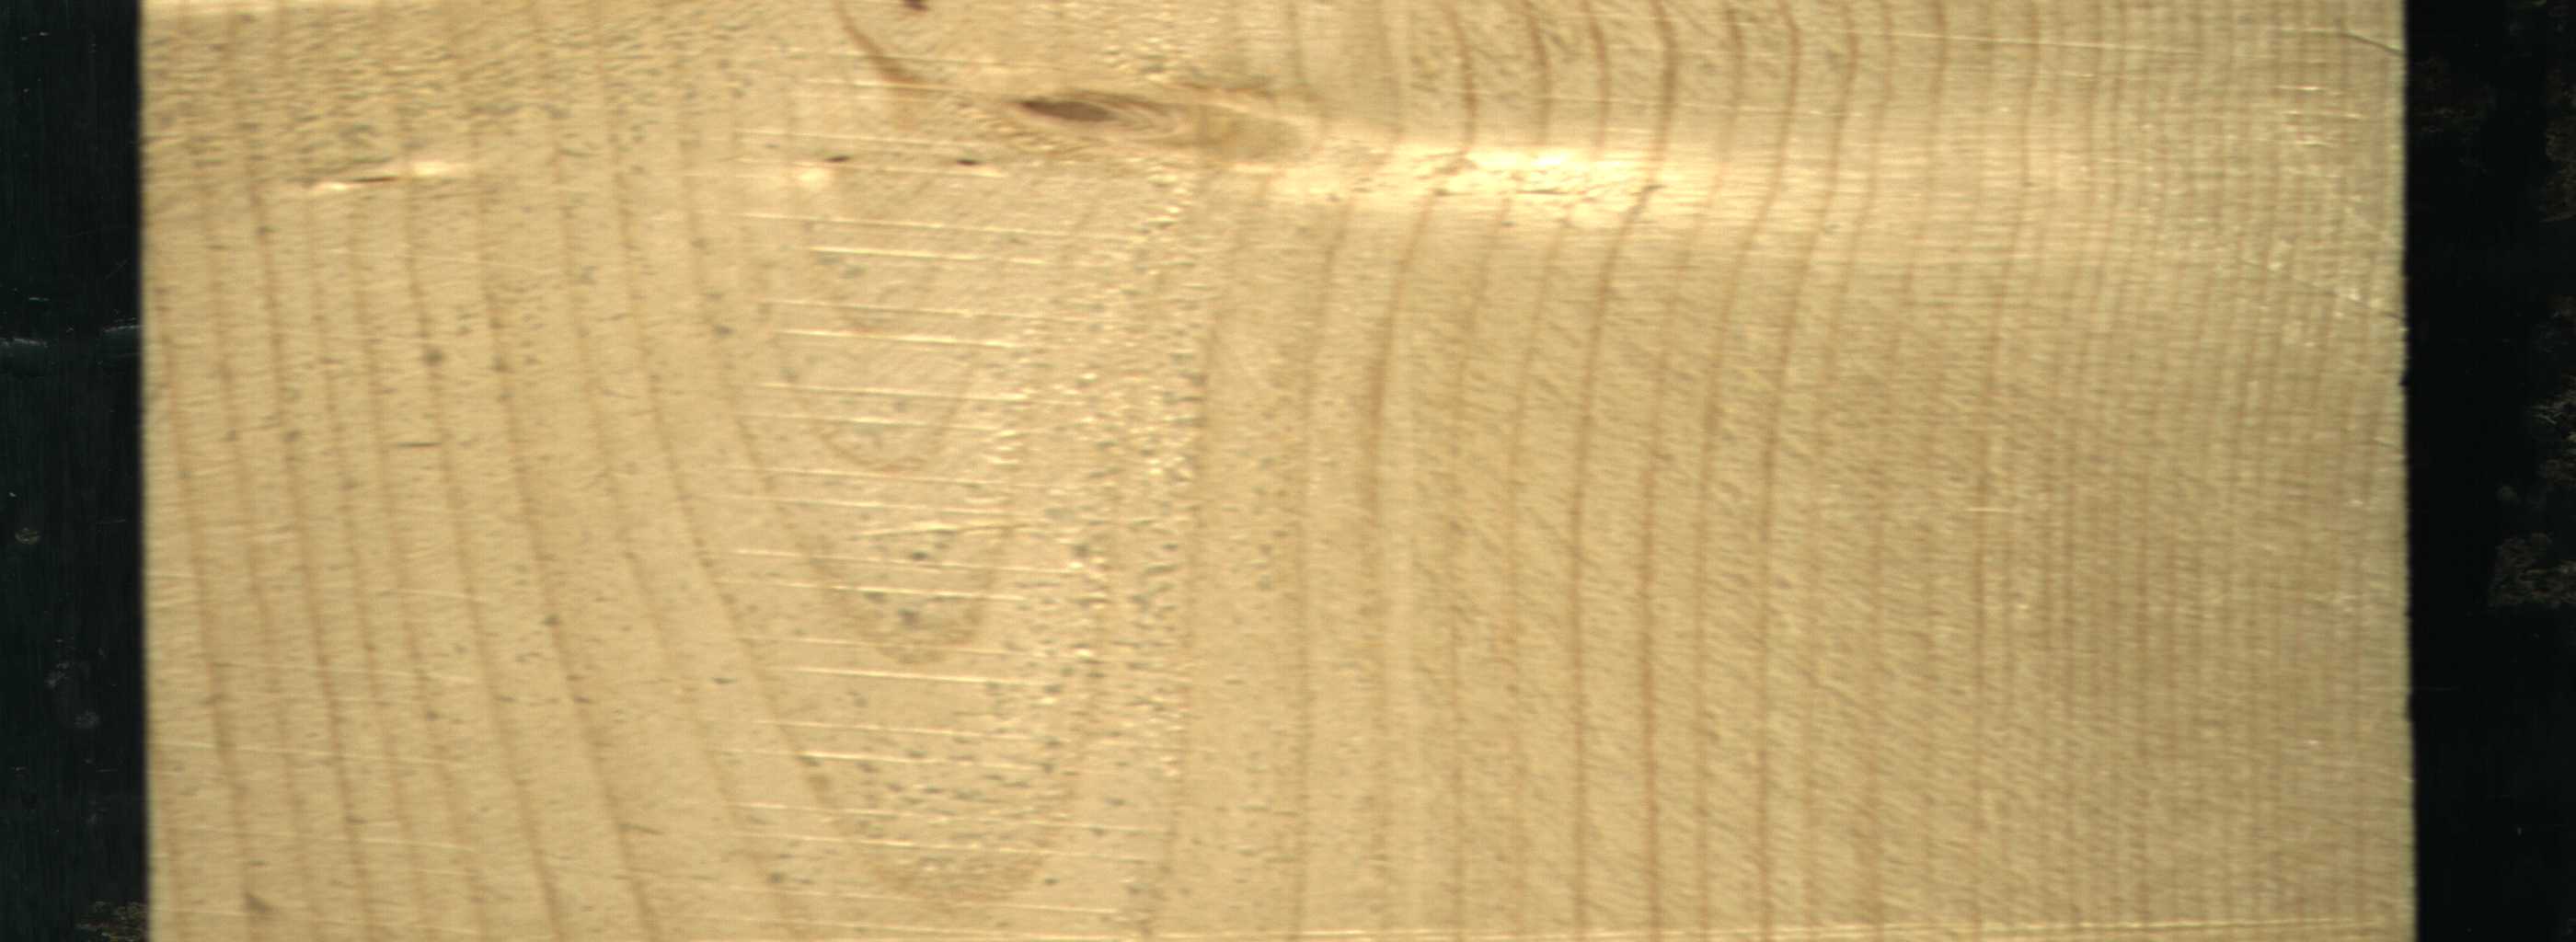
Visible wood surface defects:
Live_Knot